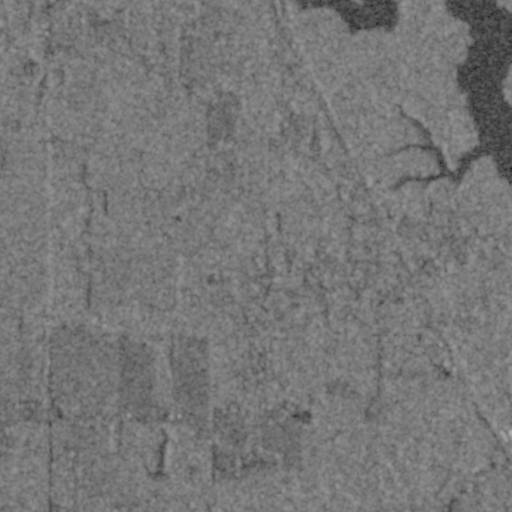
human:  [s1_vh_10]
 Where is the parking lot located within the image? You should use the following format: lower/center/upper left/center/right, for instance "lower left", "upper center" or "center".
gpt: The parking lot is located in the upper right of the image.
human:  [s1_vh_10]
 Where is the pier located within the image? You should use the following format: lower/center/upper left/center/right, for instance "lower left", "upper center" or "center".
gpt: The pier is located in the upper right of the image.
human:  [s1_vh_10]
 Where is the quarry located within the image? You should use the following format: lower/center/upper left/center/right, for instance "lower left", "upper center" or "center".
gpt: There is no quarry in the image.

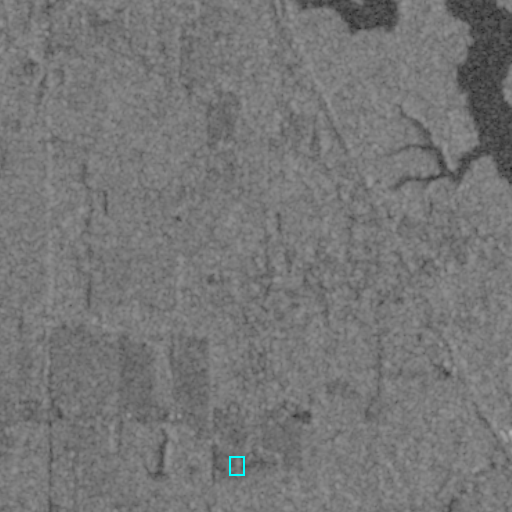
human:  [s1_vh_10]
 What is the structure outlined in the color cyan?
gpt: The structure outlined in cyan is a building.
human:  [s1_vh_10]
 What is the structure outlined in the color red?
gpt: There is no red outline.